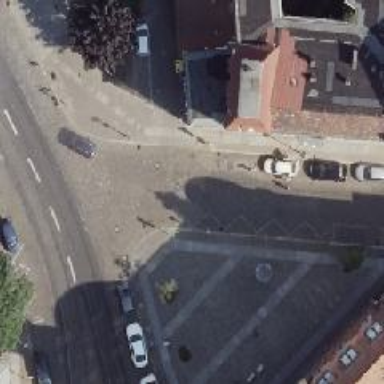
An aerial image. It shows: Taxi stand.